Field crop: maize
Growth stage: 2
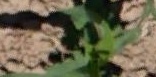
Species: maize